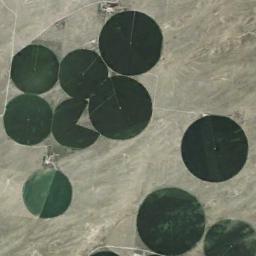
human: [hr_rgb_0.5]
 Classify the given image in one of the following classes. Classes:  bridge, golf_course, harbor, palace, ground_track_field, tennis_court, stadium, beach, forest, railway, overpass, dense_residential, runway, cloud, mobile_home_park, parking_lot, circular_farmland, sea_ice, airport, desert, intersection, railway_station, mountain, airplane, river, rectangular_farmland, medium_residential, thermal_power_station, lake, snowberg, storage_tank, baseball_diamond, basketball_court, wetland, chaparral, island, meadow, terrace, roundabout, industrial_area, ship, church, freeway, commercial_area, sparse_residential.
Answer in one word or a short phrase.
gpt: circular_farmland